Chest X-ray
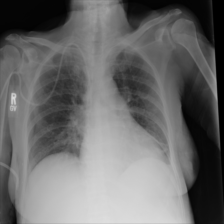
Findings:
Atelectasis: negative
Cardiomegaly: negative
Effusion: negative
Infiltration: negative
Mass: negative
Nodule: negative
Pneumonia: negative
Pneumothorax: negative
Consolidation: negative
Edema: negative
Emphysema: negative
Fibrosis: negative
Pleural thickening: negative
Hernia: negative